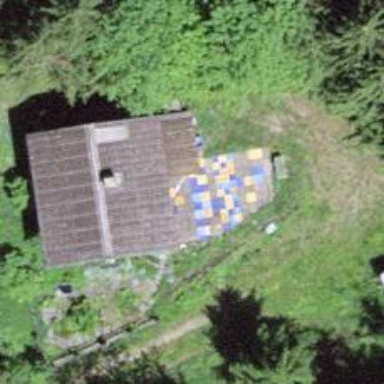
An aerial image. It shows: Isolated dwelling in remote location.